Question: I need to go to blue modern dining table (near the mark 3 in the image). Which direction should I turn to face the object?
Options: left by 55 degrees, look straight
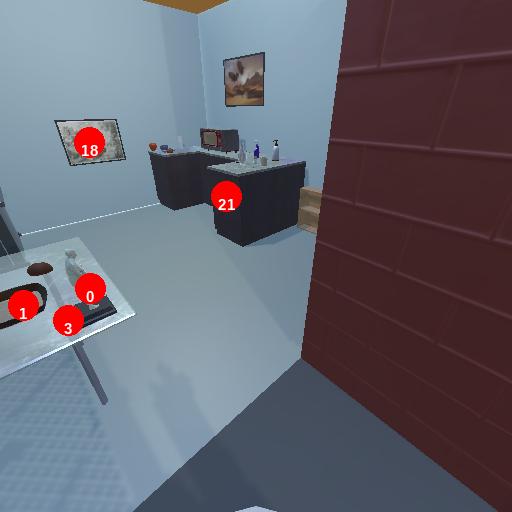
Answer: left by 55 degrees